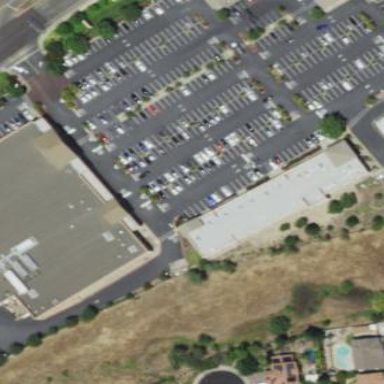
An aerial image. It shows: Retail area.